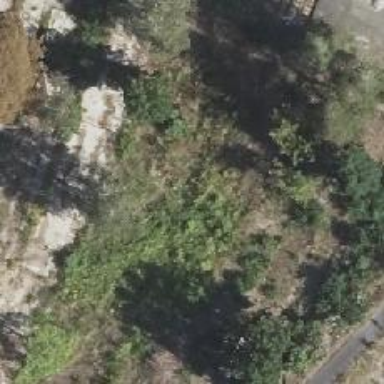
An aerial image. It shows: Abandoned historic railway siding with one track.